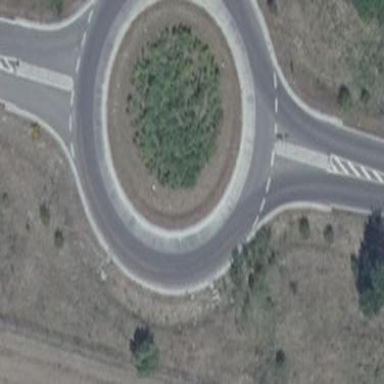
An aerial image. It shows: Secondary road around roundabout.